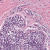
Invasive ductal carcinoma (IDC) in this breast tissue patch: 0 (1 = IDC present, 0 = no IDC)